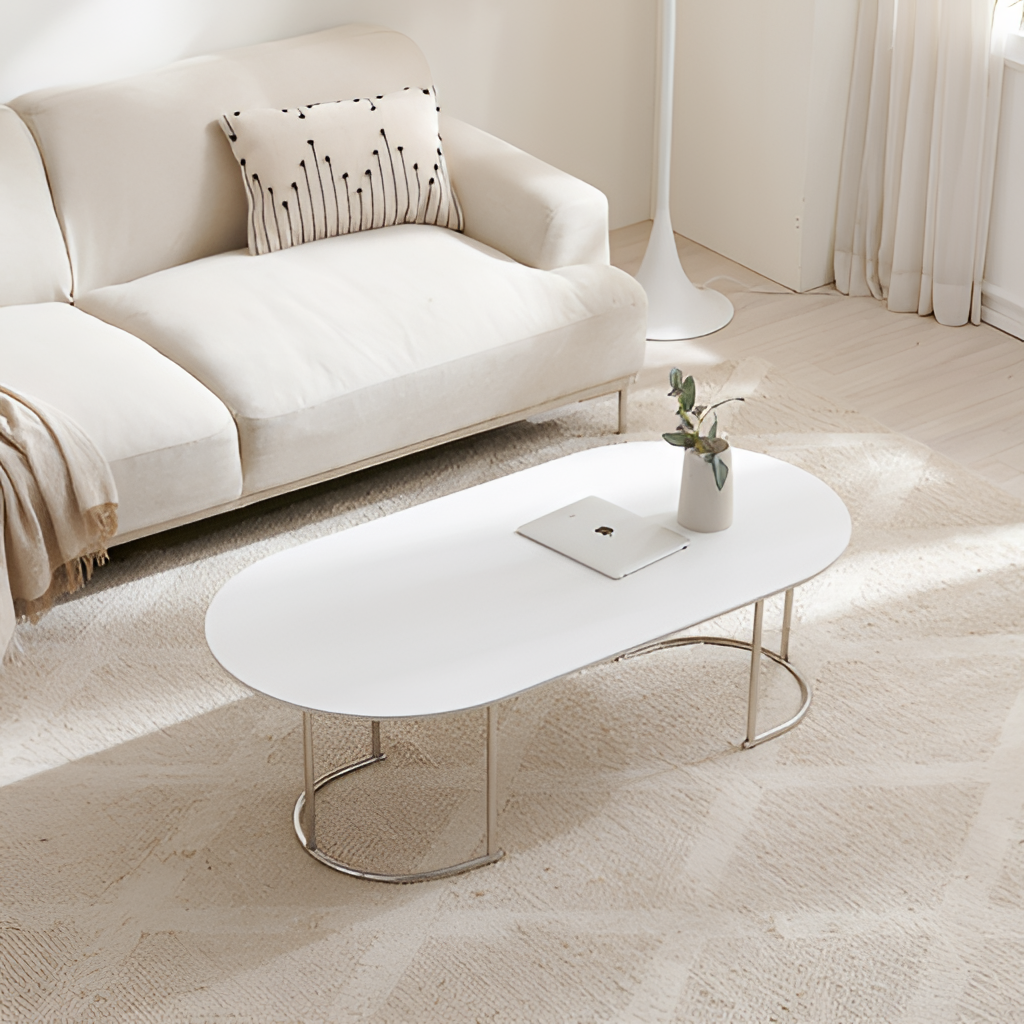
living room, white metal coffee table, contemporary, fabric flooring, with diamond pattern, fabric wallpaper, with solid pattern